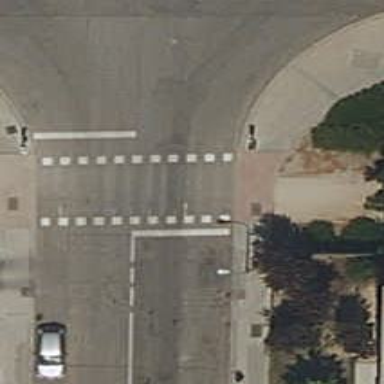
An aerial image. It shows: Crossing with traffic signals.